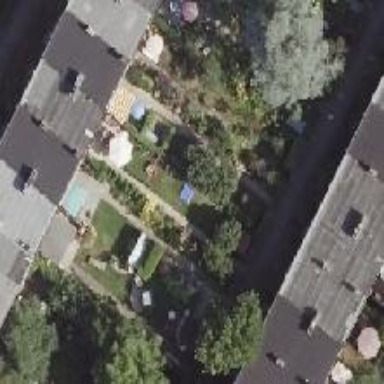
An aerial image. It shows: Residential garden area classified as leisure land.